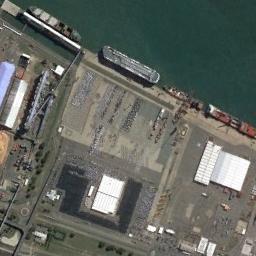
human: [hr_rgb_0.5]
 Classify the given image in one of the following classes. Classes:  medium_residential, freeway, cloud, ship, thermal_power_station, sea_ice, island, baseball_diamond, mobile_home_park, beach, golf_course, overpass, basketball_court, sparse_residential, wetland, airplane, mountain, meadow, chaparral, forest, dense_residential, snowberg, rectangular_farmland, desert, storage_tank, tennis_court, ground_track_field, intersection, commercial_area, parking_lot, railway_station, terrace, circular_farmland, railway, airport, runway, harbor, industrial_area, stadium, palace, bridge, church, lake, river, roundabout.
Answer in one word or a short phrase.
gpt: ship